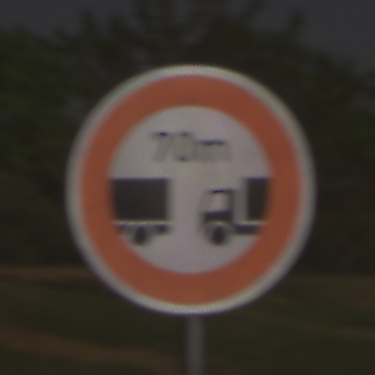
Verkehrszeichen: VerbotUnterschreitenMindestabstand
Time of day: Night
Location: Outdoor (Nature)
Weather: Clear
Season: NotSpecified
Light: Natural